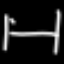
Label: bed